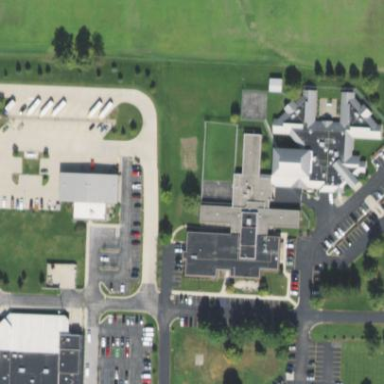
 colored green. The building itself is tan."